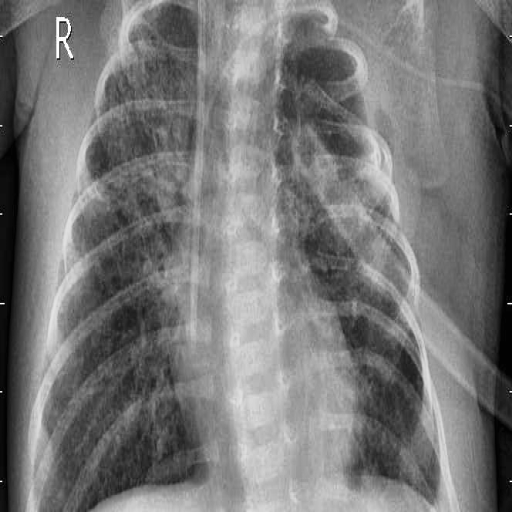
Finding: PNEUMONIA